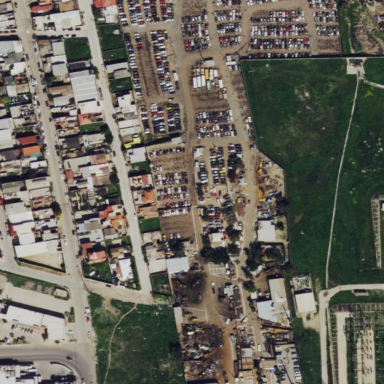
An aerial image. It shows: Scrap yard situated in industrial area.